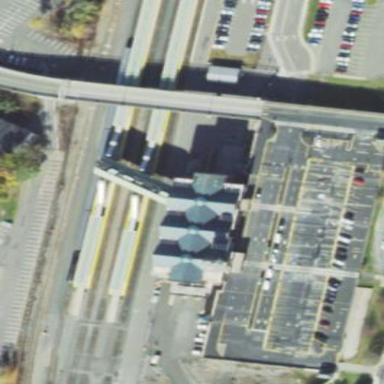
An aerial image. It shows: Train station building.